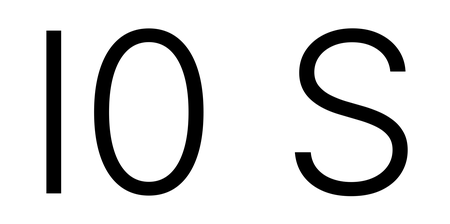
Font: Inter_Light